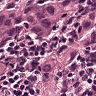
Metastatic tissue present: yes